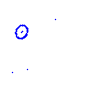
Particle: kaon